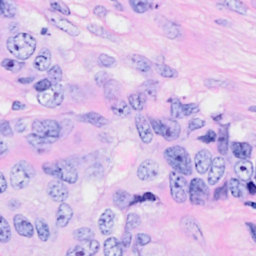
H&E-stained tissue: Breast